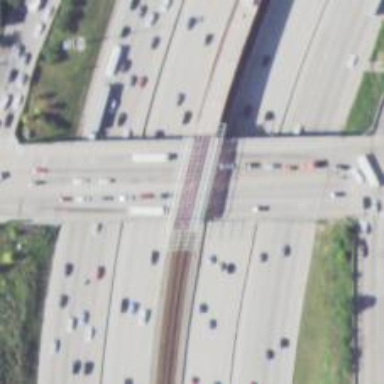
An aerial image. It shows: Footway on bridge passing through traffic island.